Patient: sex M, age 60
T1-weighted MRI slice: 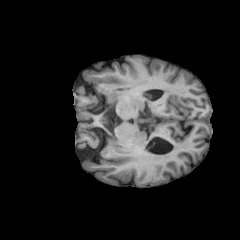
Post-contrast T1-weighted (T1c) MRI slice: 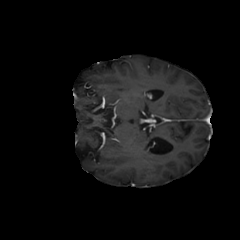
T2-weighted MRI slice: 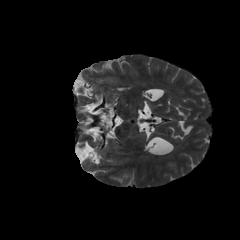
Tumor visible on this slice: no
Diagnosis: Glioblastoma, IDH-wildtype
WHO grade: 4